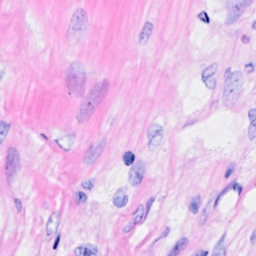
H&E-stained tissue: Breast